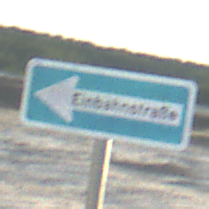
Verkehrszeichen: EinbahnstrasseLinksweisend
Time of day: SunriseSunset
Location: Outdoor (Beach)
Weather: Clear
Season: NotSpecified
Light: Natural